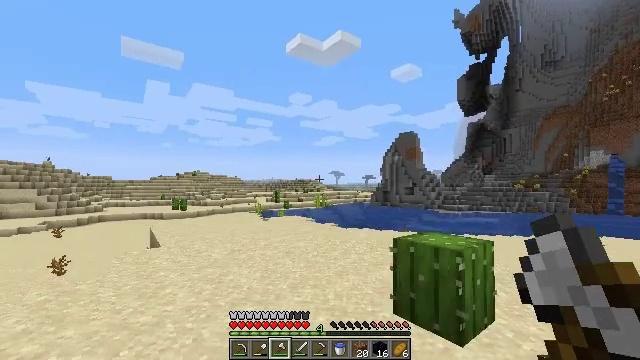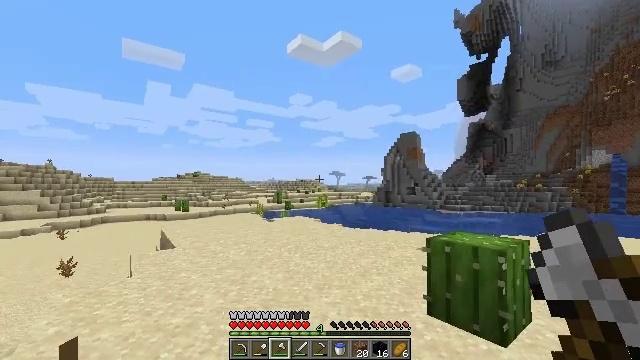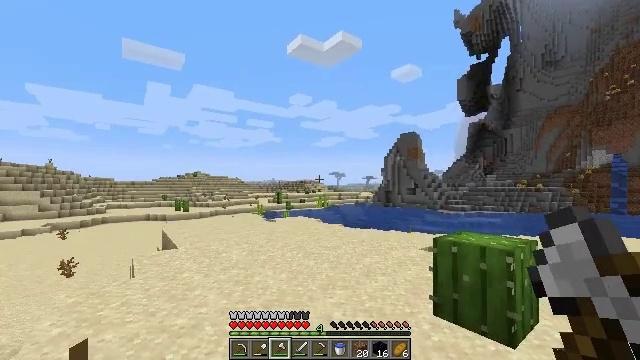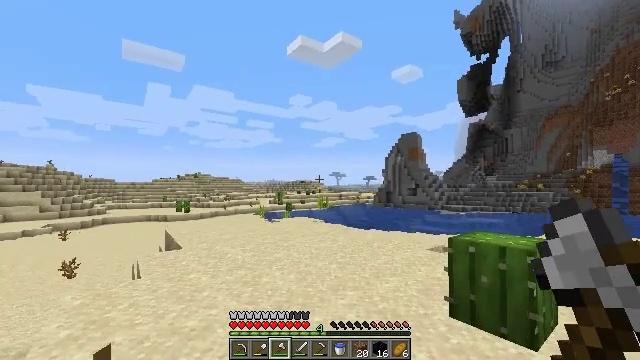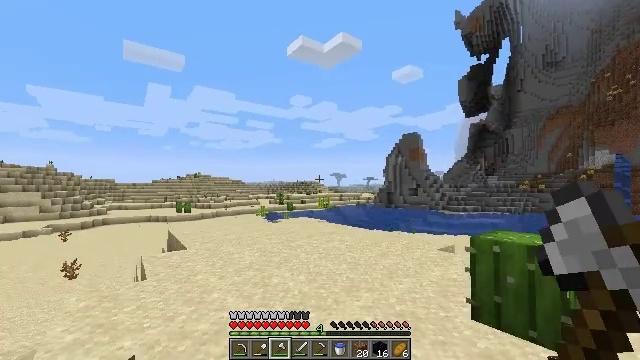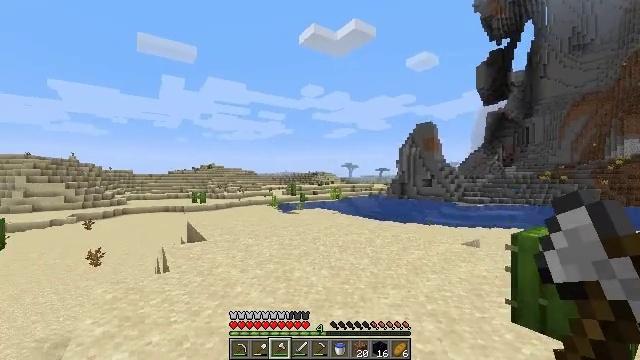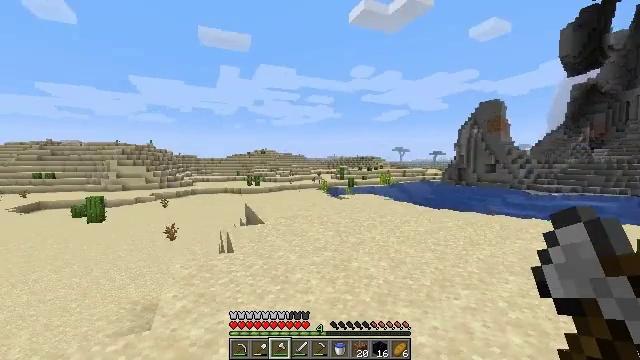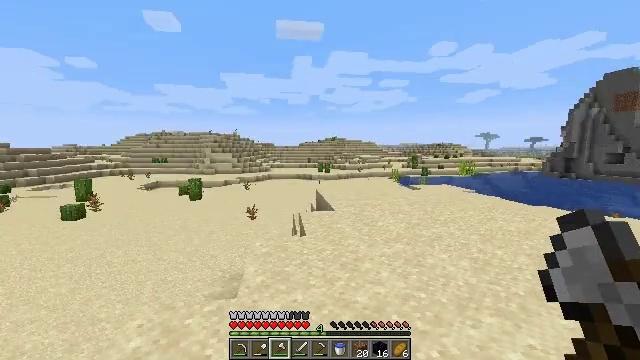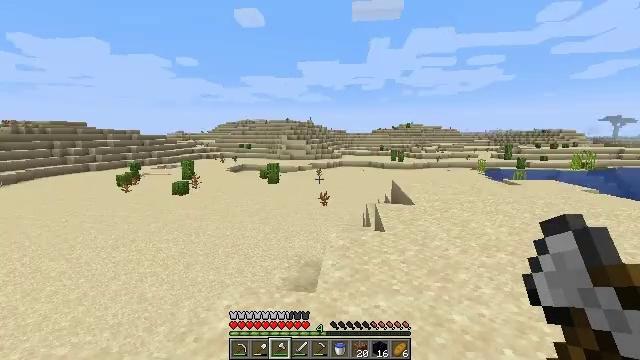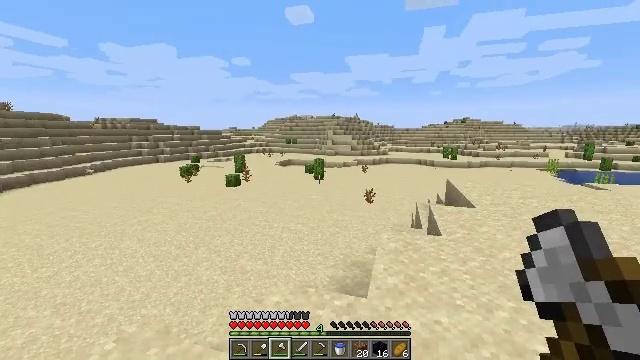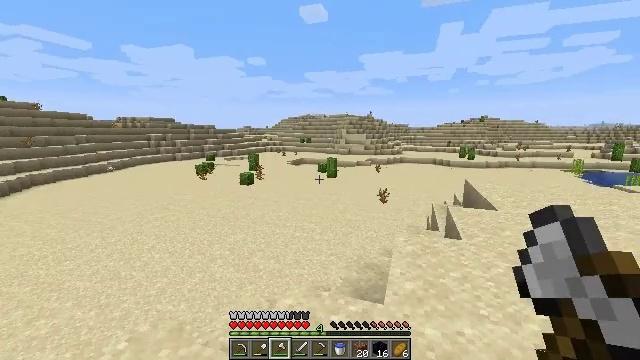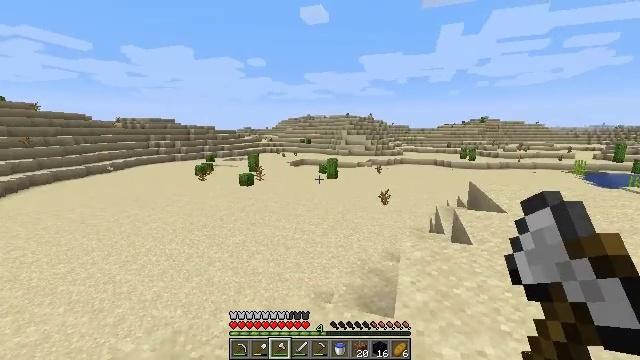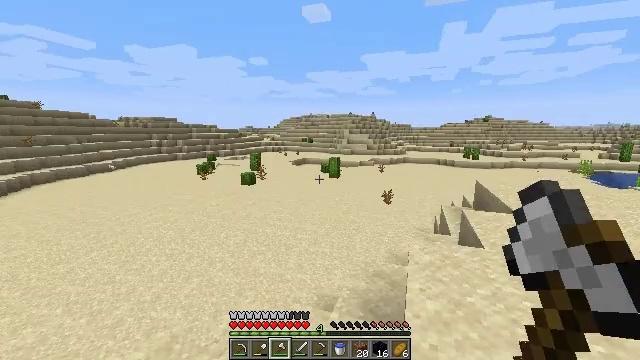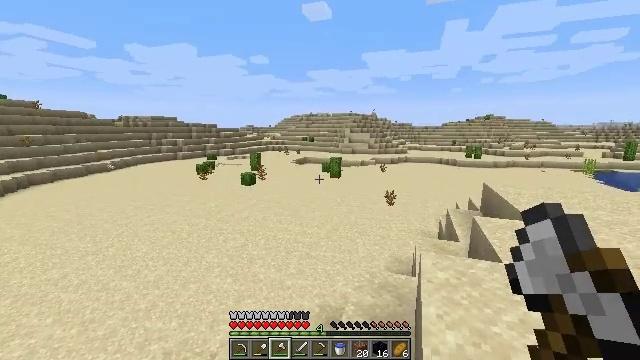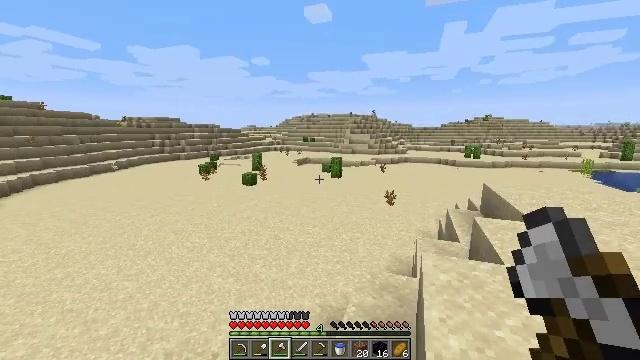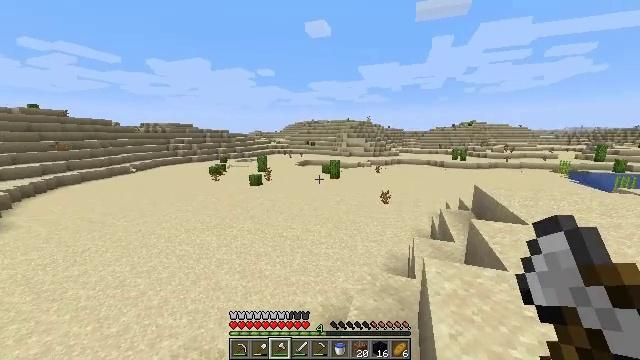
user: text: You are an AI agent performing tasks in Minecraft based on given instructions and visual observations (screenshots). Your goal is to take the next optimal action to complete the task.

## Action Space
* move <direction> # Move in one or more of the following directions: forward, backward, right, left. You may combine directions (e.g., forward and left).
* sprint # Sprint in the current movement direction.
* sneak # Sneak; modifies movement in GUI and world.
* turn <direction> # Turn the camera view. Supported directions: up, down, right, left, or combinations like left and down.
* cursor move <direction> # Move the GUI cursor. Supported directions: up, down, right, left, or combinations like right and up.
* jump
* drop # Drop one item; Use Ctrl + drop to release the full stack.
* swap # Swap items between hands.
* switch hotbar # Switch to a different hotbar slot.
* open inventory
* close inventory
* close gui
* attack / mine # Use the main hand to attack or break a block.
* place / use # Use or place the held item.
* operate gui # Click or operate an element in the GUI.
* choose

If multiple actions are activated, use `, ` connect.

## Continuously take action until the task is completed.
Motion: motion action
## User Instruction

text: Combat the rabbit.
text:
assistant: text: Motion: move left
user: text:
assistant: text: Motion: move forward and move left
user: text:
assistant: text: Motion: move forward and move left
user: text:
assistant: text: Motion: move forward and move left
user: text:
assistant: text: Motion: move forward and move left, turn left and down
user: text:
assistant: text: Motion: move forward and move left, turn left and down
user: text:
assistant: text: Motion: move forward and move left, turn left and down
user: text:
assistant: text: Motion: move forward and move left, turn left and down
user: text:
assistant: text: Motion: move forward and move left, turn left and down
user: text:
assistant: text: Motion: move forward, turn left
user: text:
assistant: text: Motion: move forward
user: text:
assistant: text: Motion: move forward
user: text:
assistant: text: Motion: move forward, sprint
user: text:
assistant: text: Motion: move forward, sprint
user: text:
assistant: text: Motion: move forward, sprint
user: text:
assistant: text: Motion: move forward, sprint
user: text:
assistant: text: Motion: move forward, sprint, turn left
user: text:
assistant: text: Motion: move forward, sprint, turn left
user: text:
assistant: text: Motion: move forward, sprint
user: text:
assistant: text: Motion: move forward, sprint
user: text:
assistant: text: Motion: move forward, sprint
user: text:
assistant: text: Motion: move forward, sprint
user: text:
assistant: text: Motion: move forward, sprint
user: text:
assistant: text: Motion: move forward, sprint
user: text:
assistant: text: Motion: move forward, sprint
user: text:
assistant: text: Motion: move forward, sprint
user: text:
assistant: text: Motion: move forward, sprint
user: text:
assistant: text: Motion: move forward, sprint
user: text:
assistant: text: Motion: move forward, sprint
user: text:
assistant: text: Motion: move forward, sprint